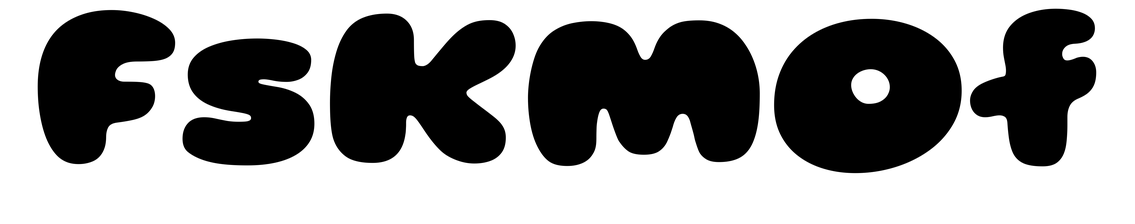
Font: Gluten_Black